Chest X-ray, PA view. Patient: 56 years old, sex M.
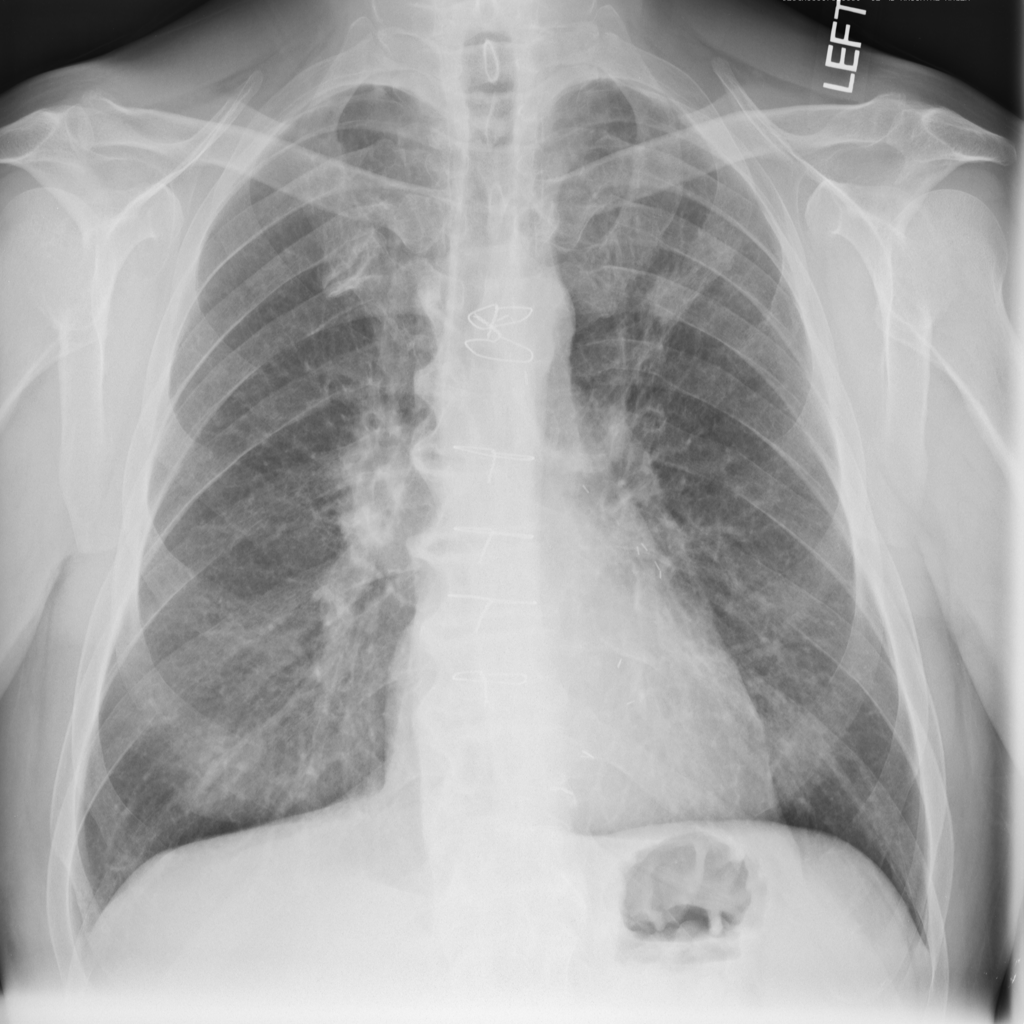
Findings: Mass, Nodule